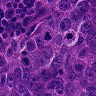
Metastatic tissue present: yes